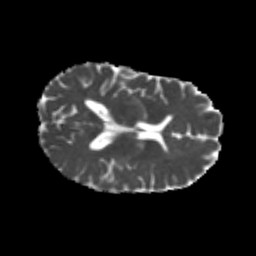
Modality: MD
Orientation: axial
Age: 22
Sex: female
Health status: healthy
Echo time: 0.074 s